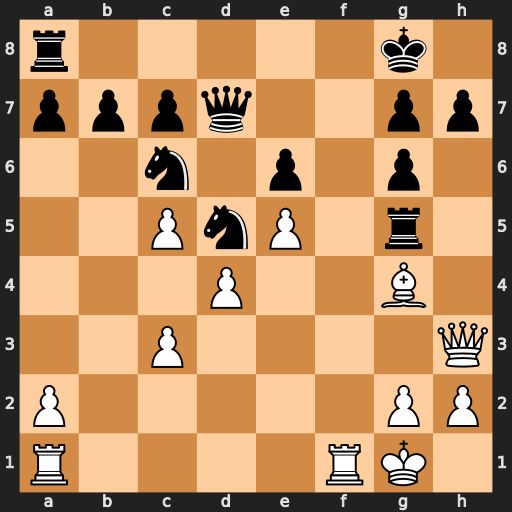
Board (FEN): r5k1/pppq2pp/2n1p1p1/2PnP1r1/3P2B1/2P4Q/P5PP/R4RK1
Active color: w
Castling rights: -
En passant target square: -
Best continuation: Bxe6+ Qxe6 Qxe6+